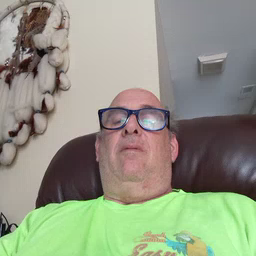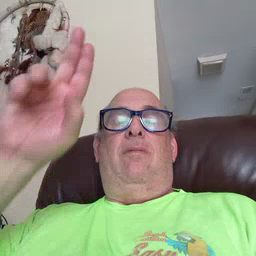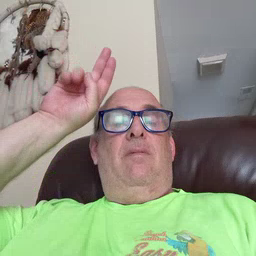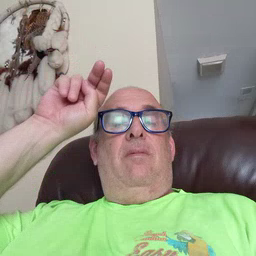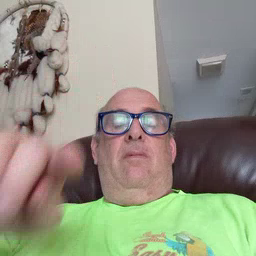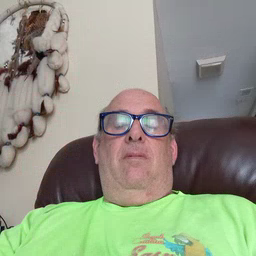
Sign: horse